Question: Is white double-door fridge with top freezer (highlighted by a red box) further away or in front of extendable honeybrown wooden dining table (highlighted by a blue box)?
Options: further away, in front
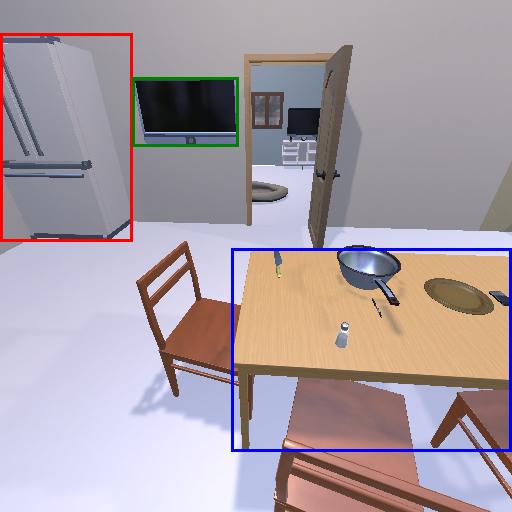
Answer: further away